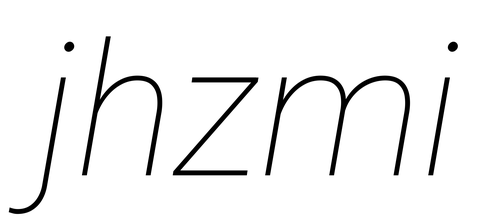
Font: Roboto-Italic_Thin_Italic